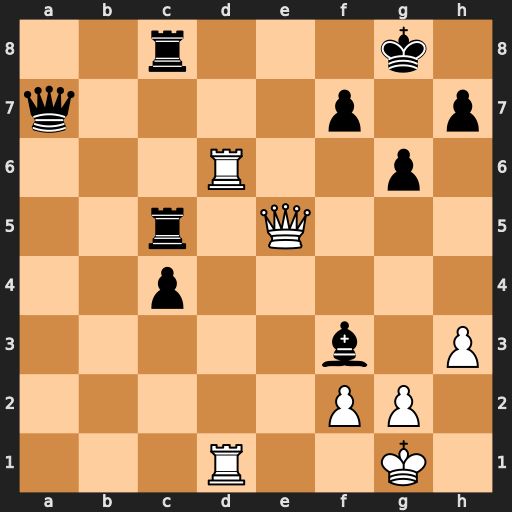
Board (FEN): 2r3k1/q4p1p/3R2p1/2r1Q3/2p5/5b1P/5PP1/3R2K1
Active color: w
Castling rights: -
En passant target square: -
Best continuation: Rd8+ Rxd8 Rxd8#